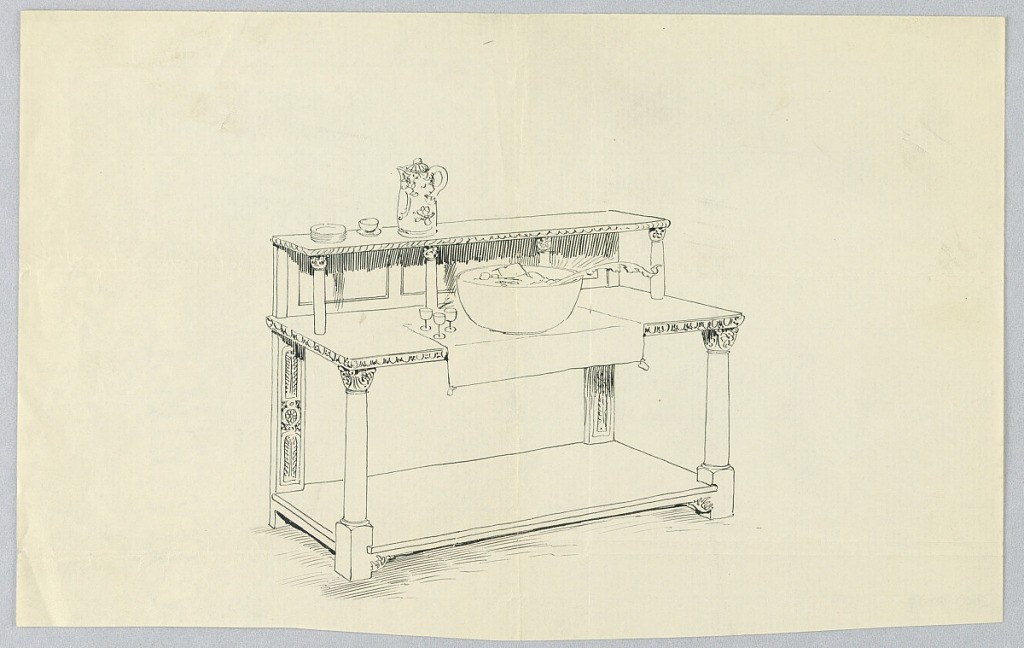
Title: Design for Sideboard with Pitcher and Punch Bowl Atop
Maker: A.N. Davenport Co.
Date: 1900–05
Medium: Pen and black ink on thin cream paper
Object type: Drawing
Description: Rectangular sideboard with raised shelf at back of top and another shelf just above floor level; edges of top two shelves carved; uppermost shelf raised on four carved supports in column motifs; front legs also carved as columns; atop top shelf: stack of dessert plates, cup and saucer, and pitcher; atop sideboard top: cloth runner, punch bowl, and three glasses.